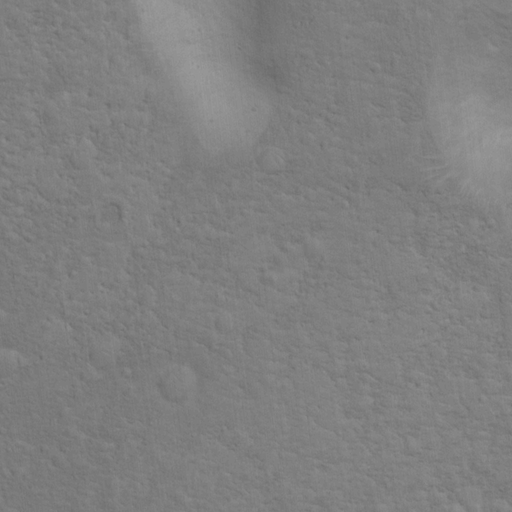
Classes present: Background, Cone